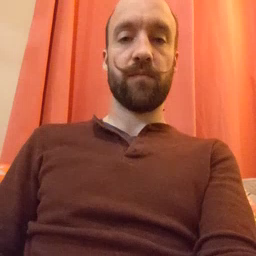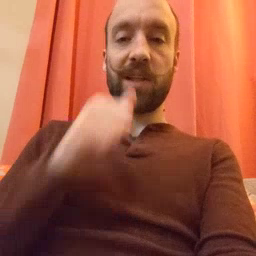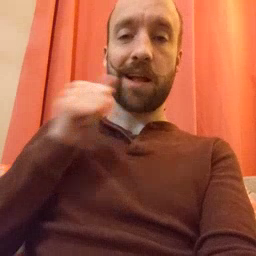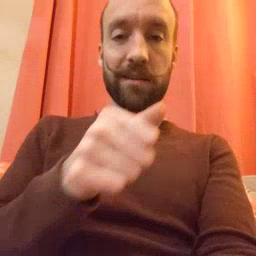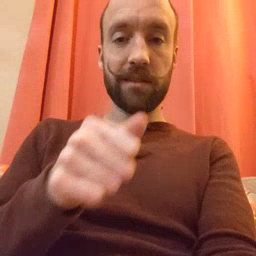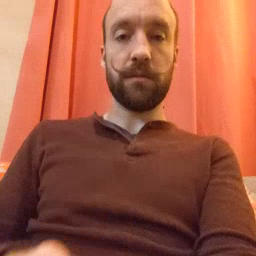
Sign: hide